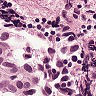
Metastatic tissue present: yes